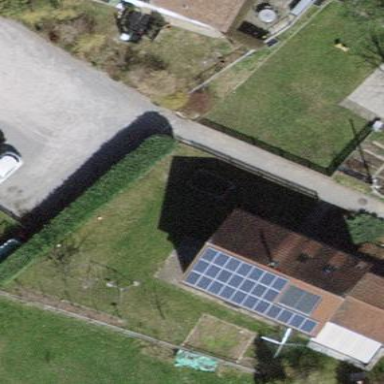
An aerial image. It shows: Detached building with gabled roof.